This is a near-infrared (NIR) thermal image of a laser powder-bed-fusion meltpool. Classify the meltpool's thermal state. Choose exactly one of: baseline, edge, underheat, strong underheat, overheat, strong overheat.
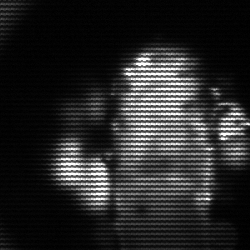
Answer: strong underheat